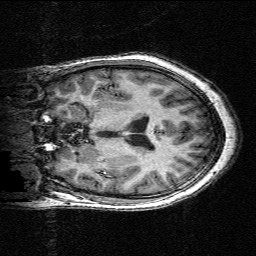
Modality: T1w
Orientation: coronal
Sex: male
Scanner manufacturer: siemens
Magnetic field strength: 3 T
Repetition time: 2.3 s
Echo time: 0.00336 s